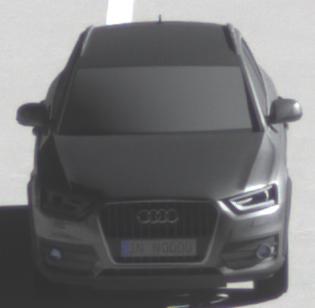
Make: Audi
Model: Q3 1.4 TFSI
Detailed model: Q3 (8U)
Model produced from: 2013/07
Model produced until: 2014/10
Doors: 5
Color: gray
Road condition: dry road
Daytime: midday
Contrast: high contrast